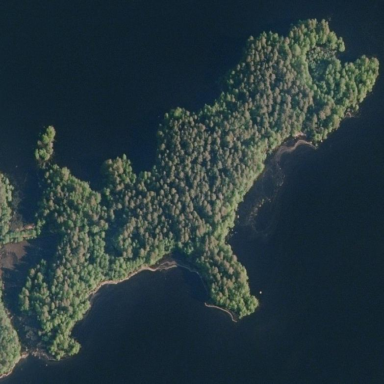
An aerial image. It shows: Island covered with forest.